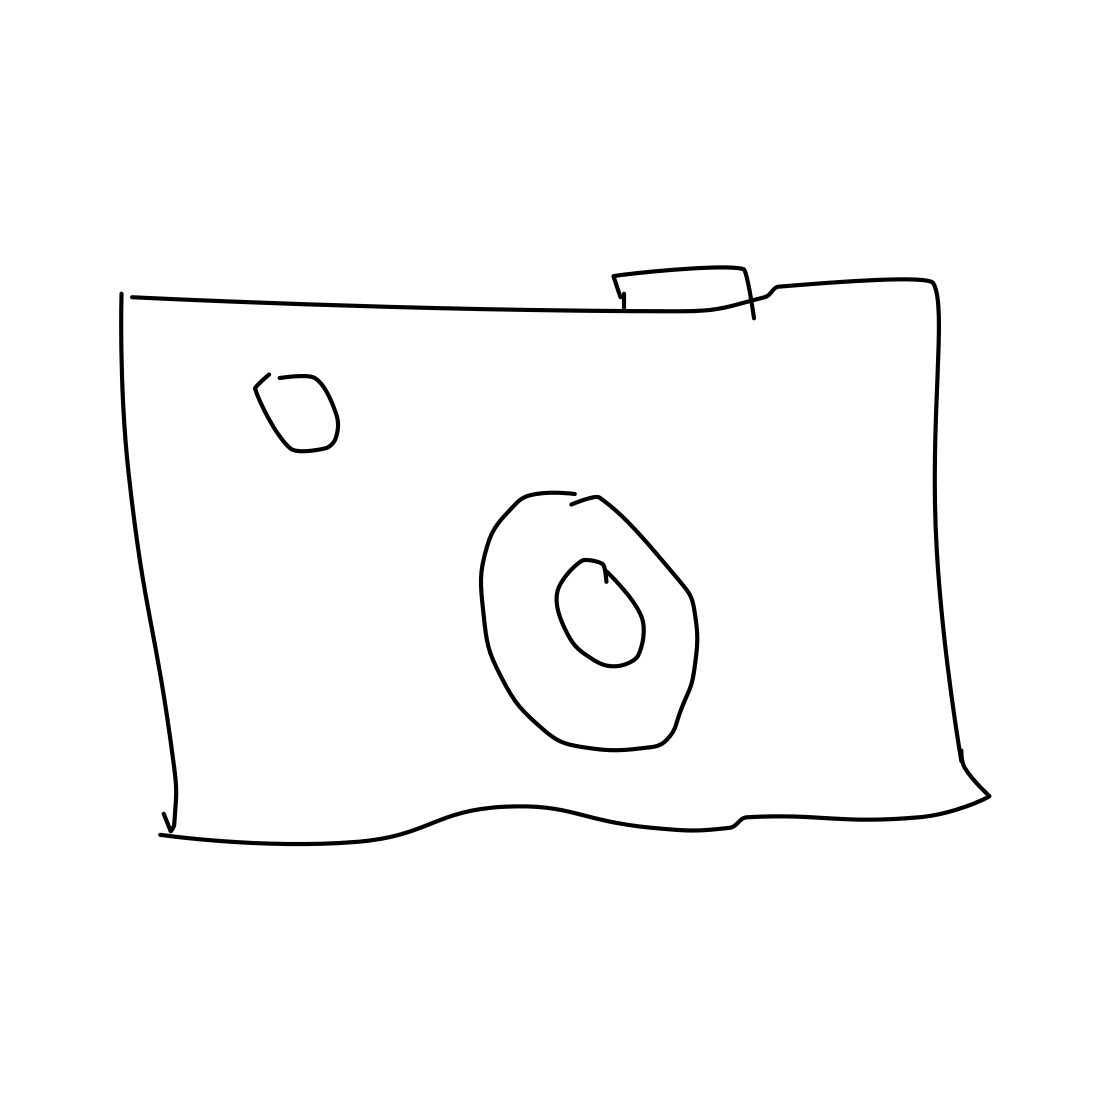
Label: camera